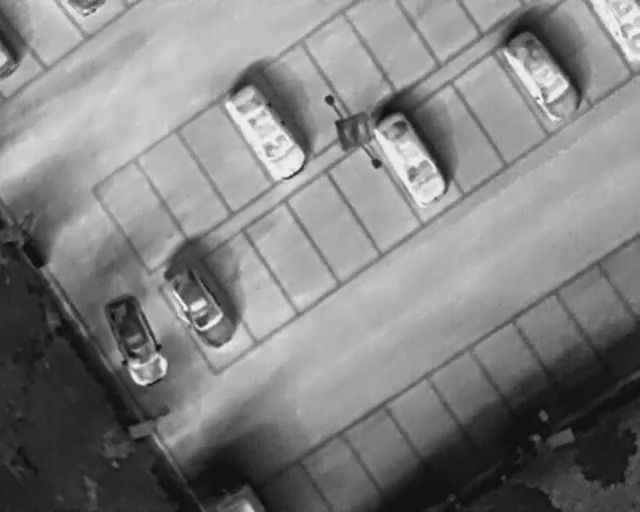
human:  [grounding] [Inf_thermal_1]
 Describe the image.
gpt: In the satellite image, there is  <ref>1 large car </ref> <box>[[33, 21, 49, 30, 145]]</box> located at top,  <ref>2 large car </ref> <box>[[24, 56, 38, 63, 141], [56, 27, 71, 34, 145]]</box> located at center,  <ref>1 large car </ref> <box>[[13, 62, 28, 70, 154]]</box> located at left,  <ref>1 large car </ref> <box>[[76, 10, 92, 18, 144]]</box> located at top right.